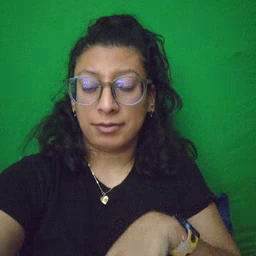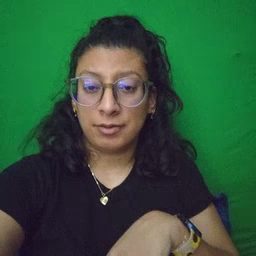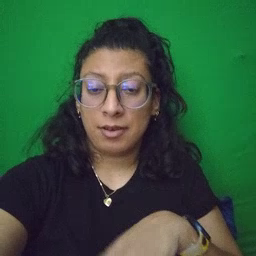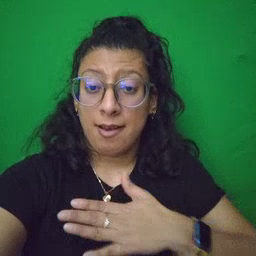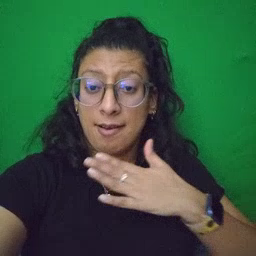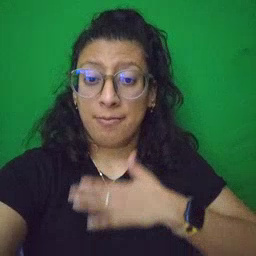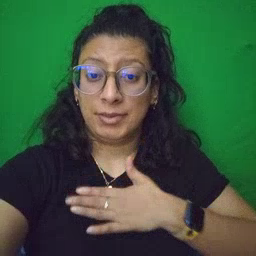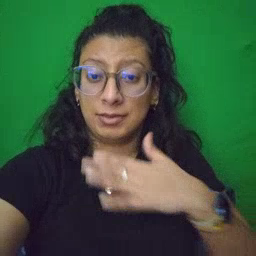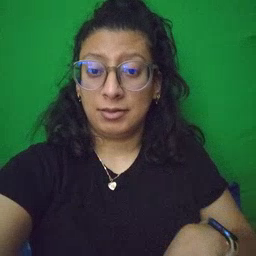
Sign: happy